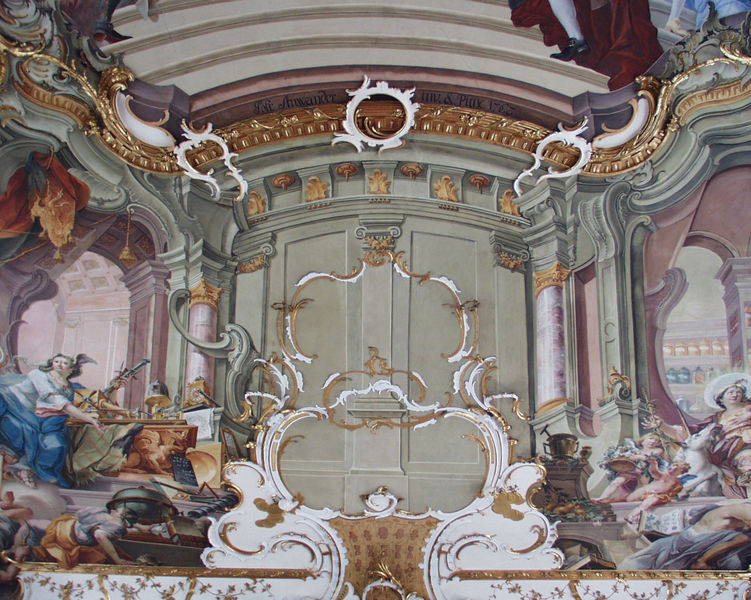
Titel: Fakultäten (Ausschnitt)
Künstler: Johann Anwander
Standort: Dillingen
Institution: Goldener Saal
Schlagwörter: blau, fuß, gemälde, hand, himmel, mann, weiß, frauen, grün, menschen, ocker, ausschnitt, bewegung, blumen, braun, bunt, fenster, frau, grau, holz, kleid, pastell, raum, schmuck, säule, säulen, tür, rose, rot, schloss, malerei, muster, ornament, wand, architektur, barock, wind, zweige, kirche, figur, gold, interieur, decke, personen, musiker, renaissance, rokoko, rosa, schön, engel, putto, ranken, deutschland, bein, schrift, rahmung, bogen, farben, lila, türe, pilaster, saal, figuren, treppe, detail, symmetrie, inschrift, dekor, ornamente, wandgemälde, wandmalerei, stuck, stufe, stufen, faltenwurf, tor, foto, fotografie, bögen, antike, medaillon, religion, dom, gebogen, allegorie, kunst, personifikation, altar, kathedrale, schnitzerei, photo, portal, flöte, sims, schnörkel, gesims, werkzeug, blattwerk, fresken, kapelle, durchblicke, tempel, bibliothek, heilige, deckengemälde, fresko, golden, pokal, dresden, heilig, putten, globus, fotographie, putti, rennaissance, verzierungen, mörser, fresco, sakralbau, symbole, deckenmalerei, weltkugel, bauschmuck, rocaille, baukunst, archtiektur, illusionsmalerei, ikonen, scheinarchitektur, geräte, astronomie, deckenfresko, attribute, asam, himmelstor, arzneigefässe, elan, ionisches kapitell, oranamente, säuen, übermlaung, oboe, barick, oppulent